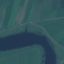
Label: River